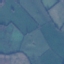
Land use / land cover class: Pasture